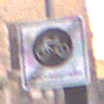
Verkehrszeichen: EndeFahrradstrasse
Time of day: MorningAfternoon
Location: Outdoor (Urban)
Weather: PartlyCloudy
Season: NotSpecified
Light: Natural